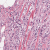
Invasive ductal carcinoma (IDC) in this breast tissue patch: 1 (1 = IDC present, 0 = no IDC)